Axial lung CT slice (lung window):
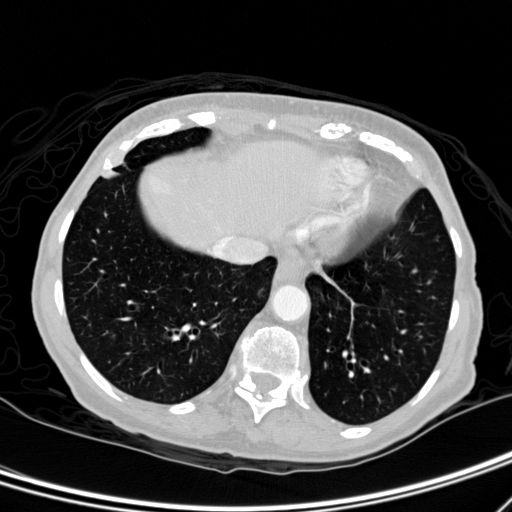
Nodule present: no